Interaction volume radius: 10 \u00c5
Interaction volume height: 25 \u00c5
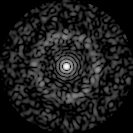
Disorder parameter: 0.8513